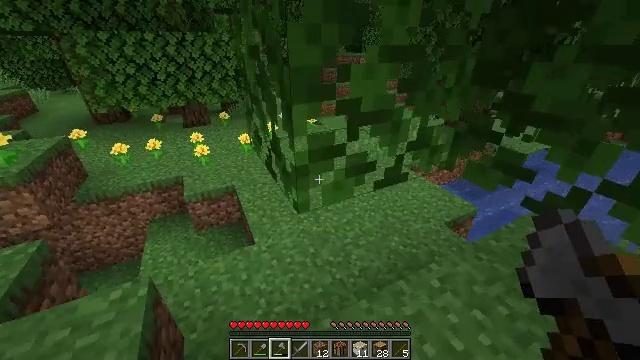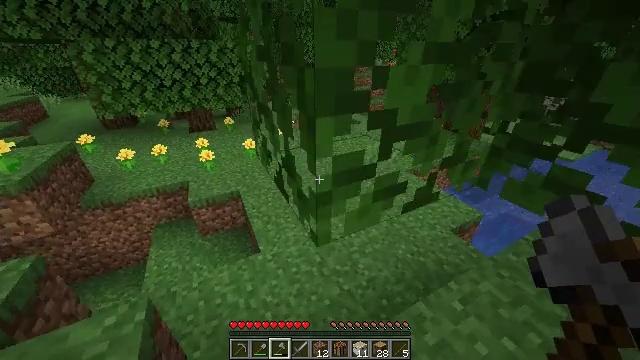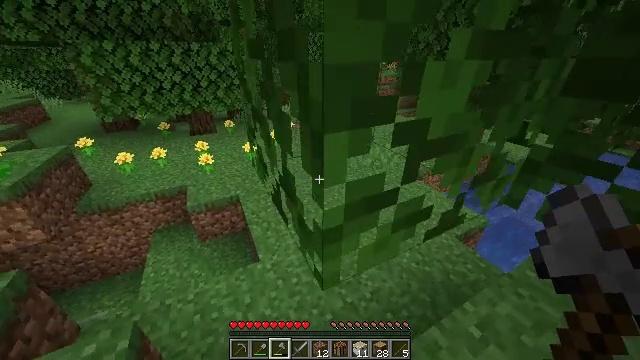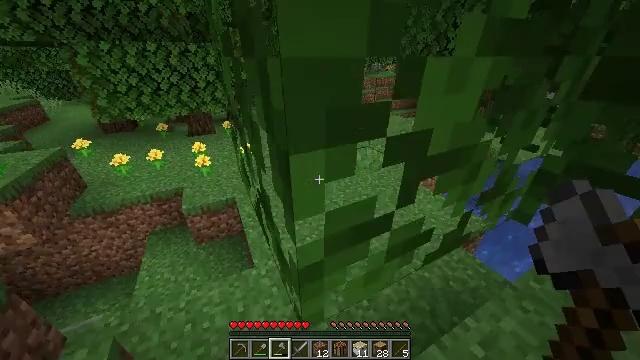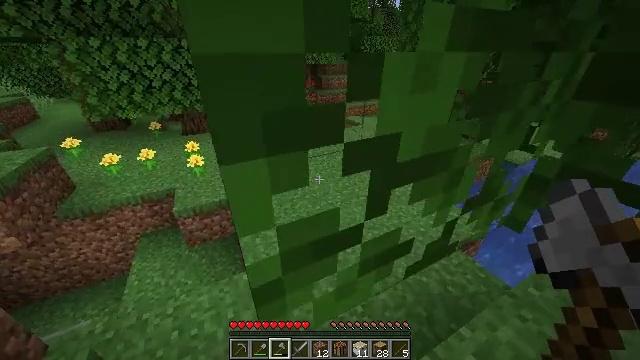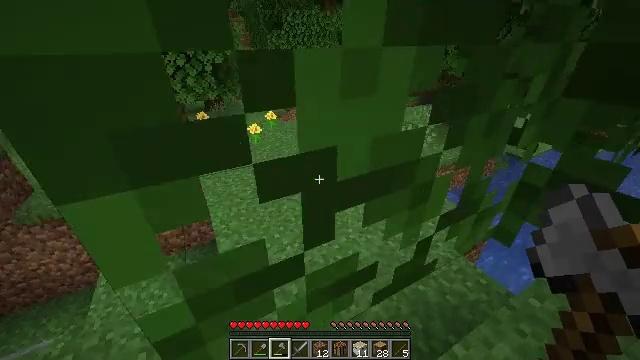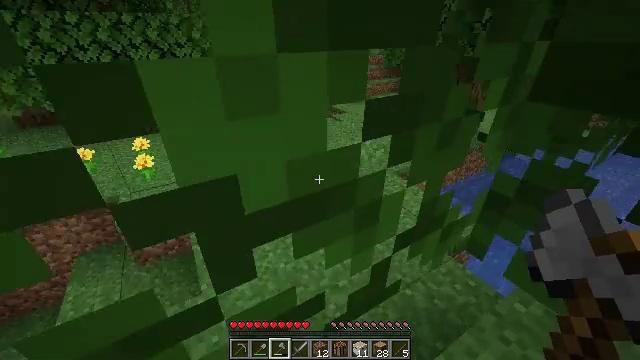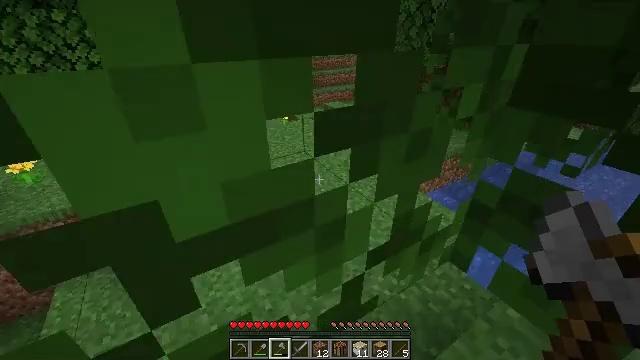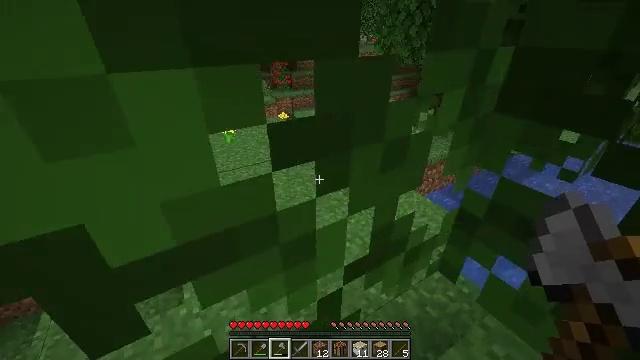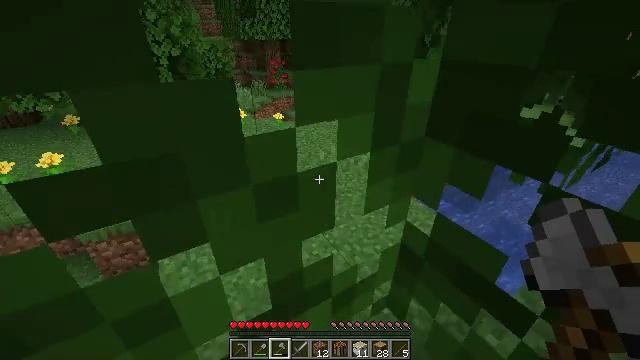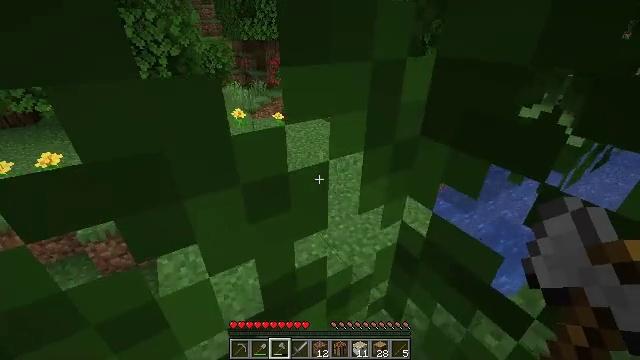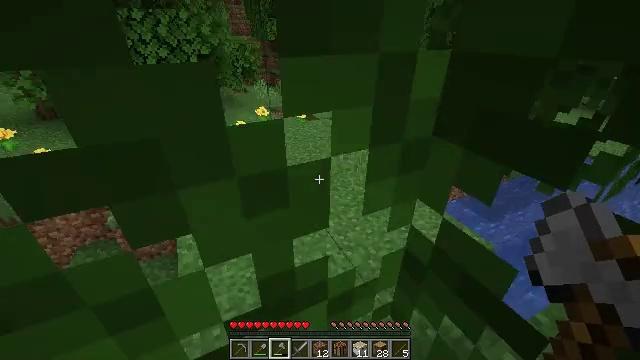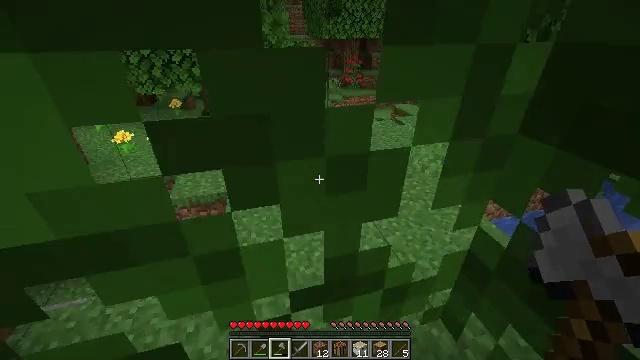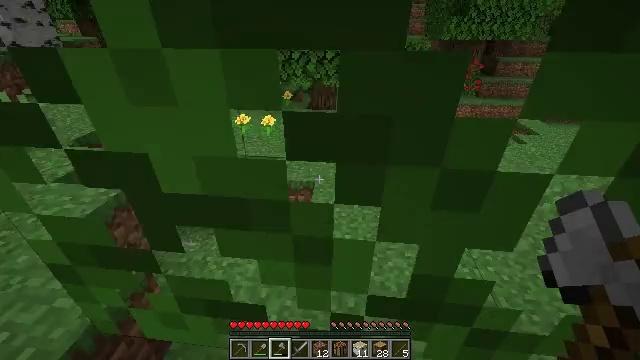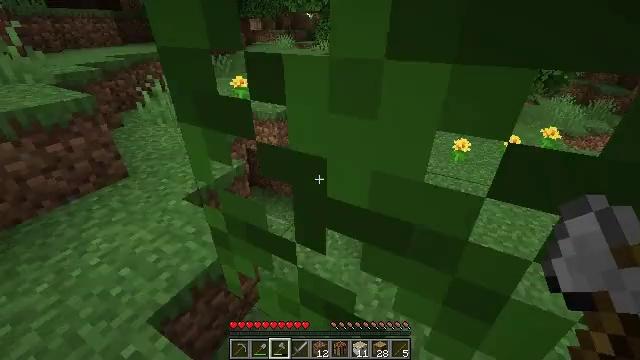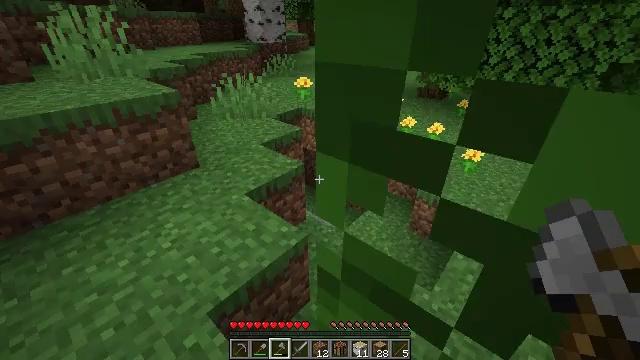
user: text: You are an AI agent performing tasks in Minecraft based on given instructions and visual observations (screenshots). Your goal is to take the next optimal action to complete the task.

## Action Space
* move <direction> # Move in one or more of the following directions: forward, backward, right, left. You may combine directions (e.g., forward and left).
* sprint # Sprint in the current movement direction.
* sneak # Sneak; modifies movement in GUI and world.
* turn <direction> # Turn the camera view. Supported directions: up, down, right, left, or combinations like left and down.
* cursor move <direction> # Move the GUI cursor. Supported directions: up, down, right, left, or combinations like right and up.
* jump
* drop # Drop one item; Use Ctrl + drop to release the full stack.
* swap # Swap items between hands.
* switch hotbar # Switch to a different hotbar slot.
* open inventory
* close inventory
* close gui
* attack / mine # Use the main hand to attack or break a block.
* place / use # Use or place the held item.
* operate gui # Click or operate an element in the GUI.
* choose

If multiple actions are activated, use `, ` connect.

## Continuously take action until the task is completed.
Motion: motion action
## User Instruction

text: Trim the tree by mining oak leaves.
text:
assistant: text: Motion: move forward, sprint
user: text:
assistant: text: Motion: move forward, sprint
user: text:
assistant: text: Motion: move forward, sprint
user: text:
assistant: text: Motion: move forward, sprint
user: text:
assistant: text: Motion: move forward, sprint, turn right
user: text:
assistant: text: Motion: move forward, sprint, turn right
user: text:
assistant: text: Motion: move forward, sprint
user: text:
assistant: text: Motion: move forward, sprint
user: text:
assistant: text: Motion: move forward, sprint
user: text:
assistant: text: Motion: move forward and move left, sprint
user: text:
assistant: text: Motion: move forward and move left, sprint, turn left
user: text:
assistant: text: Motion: move forward and move left, sprint, turn left
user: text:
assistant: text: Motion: move forward and move left, sprint, turn left
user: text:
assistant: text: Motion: move forward and move left, sprint, turn left
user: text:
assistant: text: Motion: move forward and move left, sprint, turn left
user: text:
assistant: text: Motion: move forward and move left, sprint, turn right
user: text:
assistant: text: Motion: move forward and move left, sprint, turn right
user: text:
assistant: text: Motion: move forward and move left, sprint, turn right
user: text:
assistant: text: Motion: move forward and move left, sprint, turn right
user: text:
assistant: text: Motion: move forward and move left, sprint, turn right
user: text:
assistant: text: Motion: move forward and move left, sprint
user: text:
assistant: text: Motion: move forward, sprint
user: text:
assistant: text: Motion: move forward and move right, sprint, turn down
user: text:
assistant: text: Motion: move forward and move right, sprint
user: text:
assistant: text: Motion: move forward and move right, sprint, turn down
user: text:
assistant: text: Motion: move forward and move right, sprint, turn down
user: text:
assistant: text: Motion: move forward and move right, sprint, turn left and down
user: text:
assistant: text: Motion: move forward and move right, sprint, turn left and down
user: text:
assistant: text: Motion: move forward and move right, sprint, turn left
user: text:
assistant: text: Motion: move forward and move right, sprint, turn left